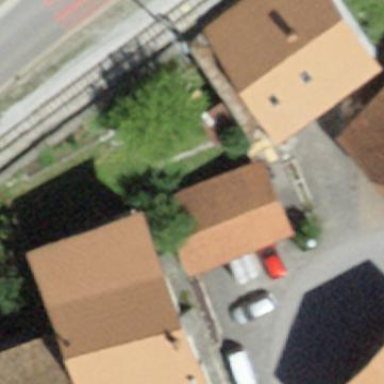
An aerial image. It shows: Garage.